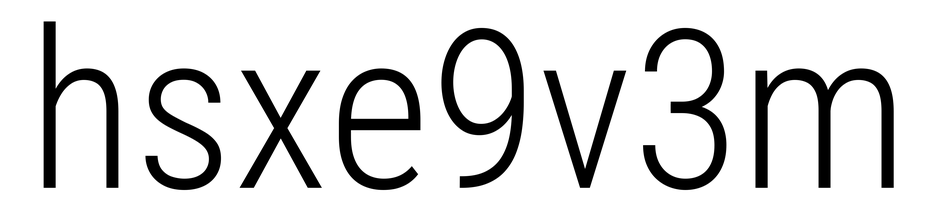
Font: Roboto_Condensed_Light